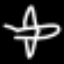
Label: airplane